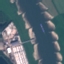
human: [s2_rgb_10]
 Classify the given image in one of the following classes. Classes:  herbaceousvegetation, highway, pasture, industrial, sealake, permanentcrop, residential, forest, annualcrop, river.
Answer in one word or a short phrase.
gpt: River